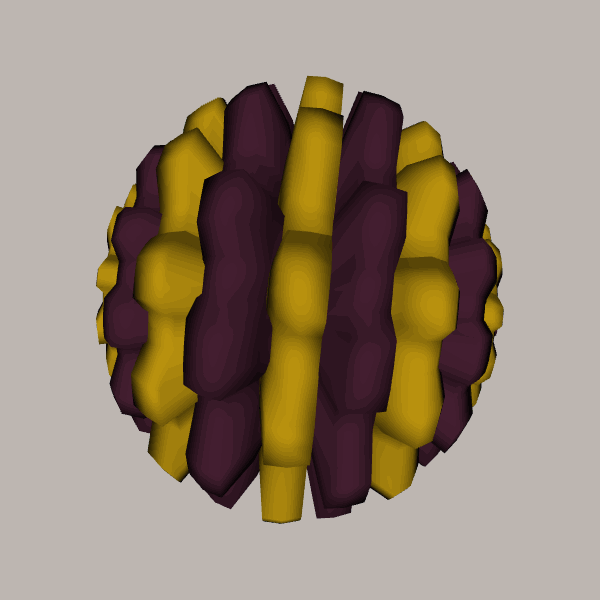
Background: light